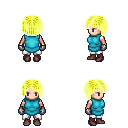
a pixel art fantasy rpg character, female body template, human, light skin, teal tunic, white pants, gold pageboy hairstyle, metal gloves, maroon shoes, four views (front, back, left, right), 2x2 character sprite sheet, small pixel art, hard edges, no anti-aliasing